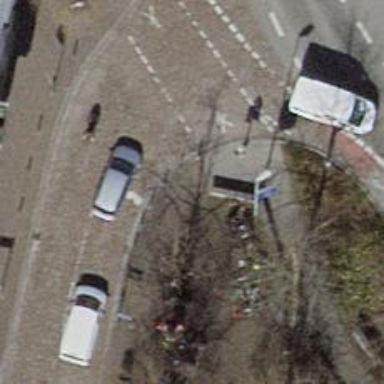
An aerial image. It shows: Bicycle repair station is available.